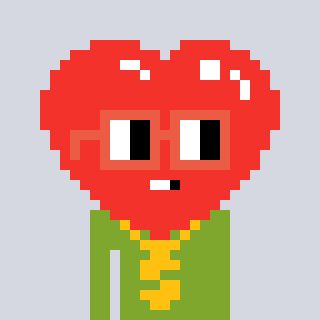
a pixel art character with square orange glasses, a heart-shaped head and a slimegreen-colored body on a cool background